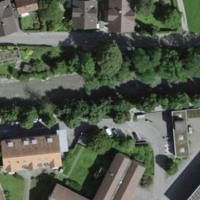
EUNIS habitat code: 54
Species observed at this site:
Aesculus hippocastanum